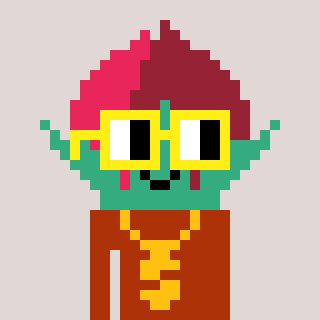
a pixel art character with square yellow glasses, a rosebud-shaped head and a hotbrown-colored body on a warm background